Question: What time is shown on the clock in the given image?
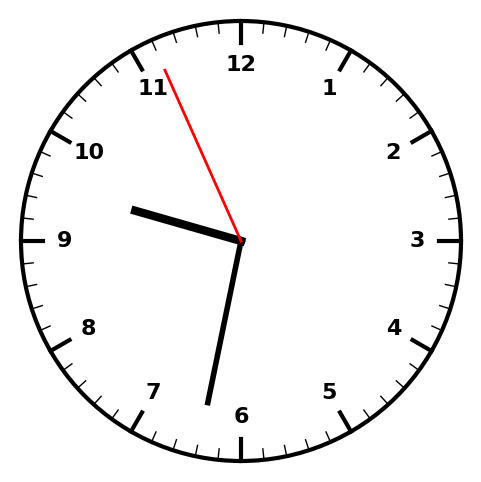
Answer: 09:31:56